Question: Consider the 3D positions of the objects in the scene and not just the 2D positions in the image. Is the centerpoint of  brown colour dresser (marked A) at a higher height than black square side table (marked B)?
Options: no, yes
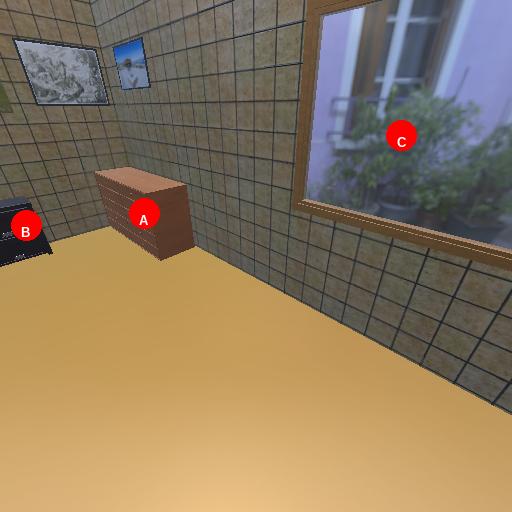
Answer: no